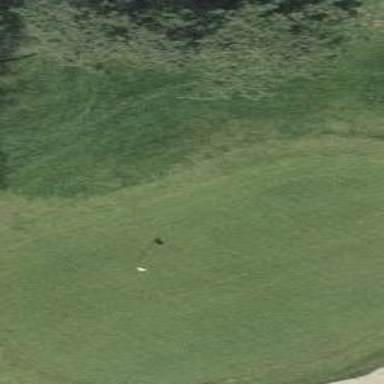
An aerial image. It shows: Picturesque green golfing area with grass land use.